Interaction volume radius: 5 \u00c5
Interaction volume height: 15 \u00c5
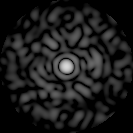
Disorder parameter: 0.8714